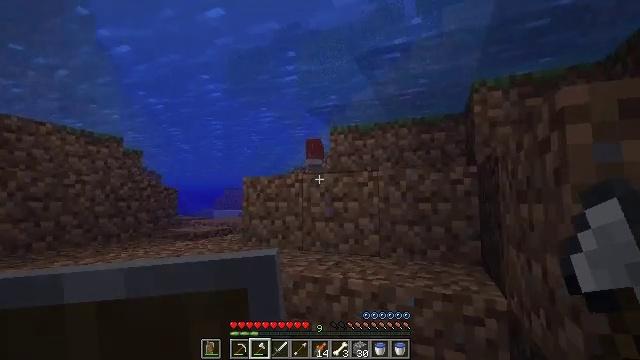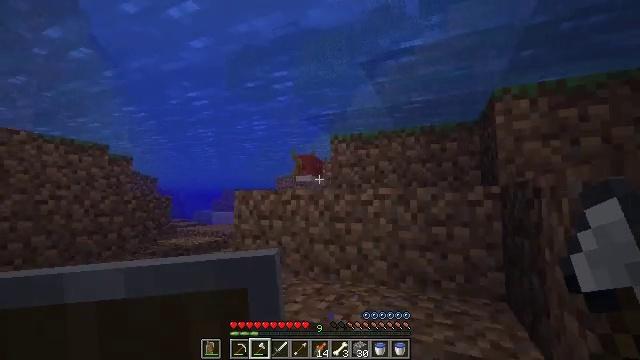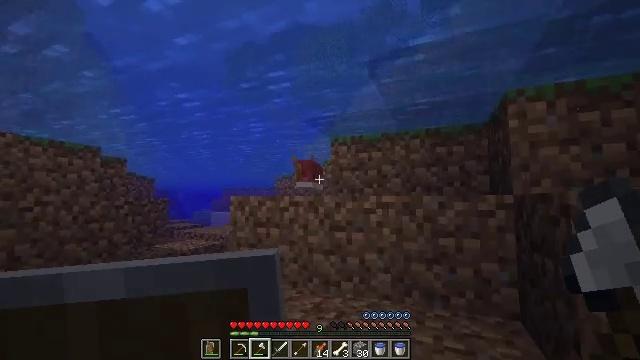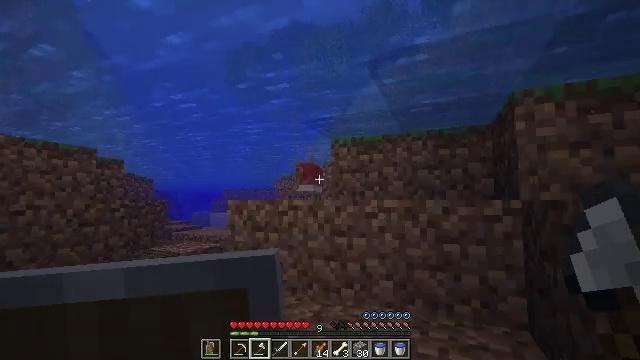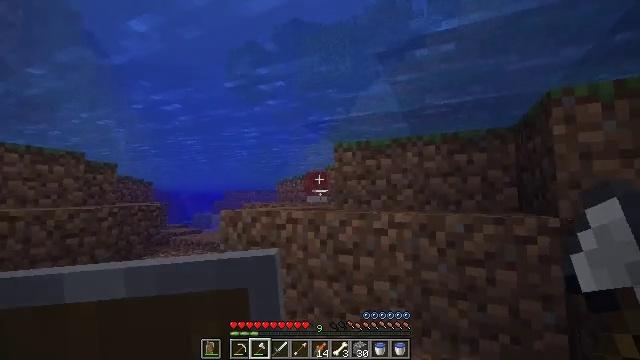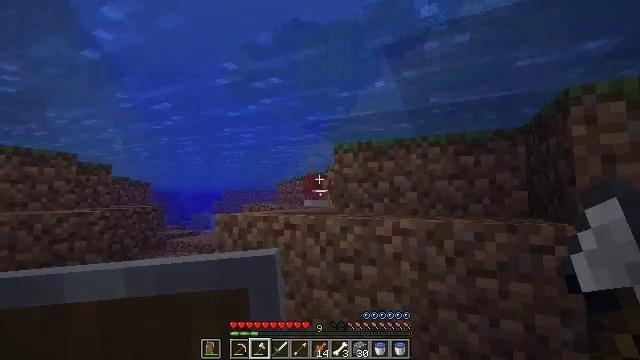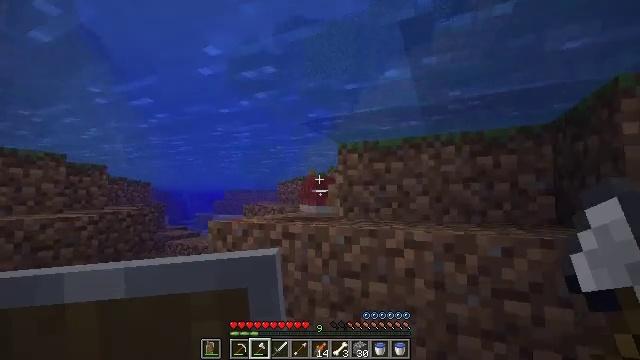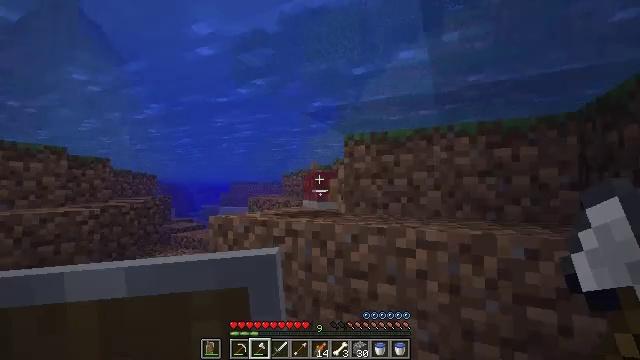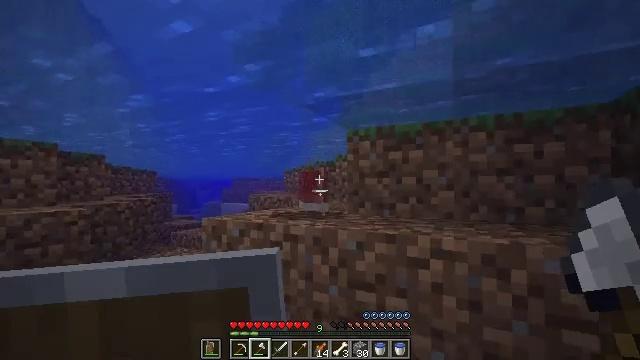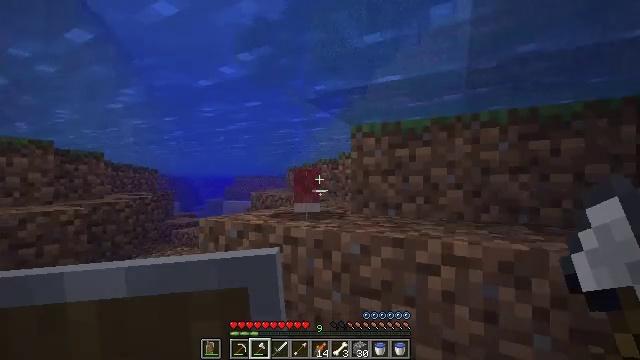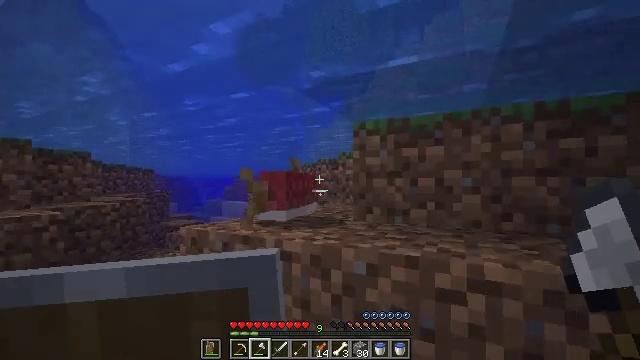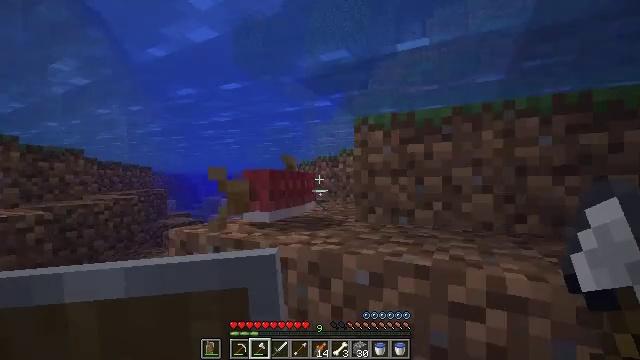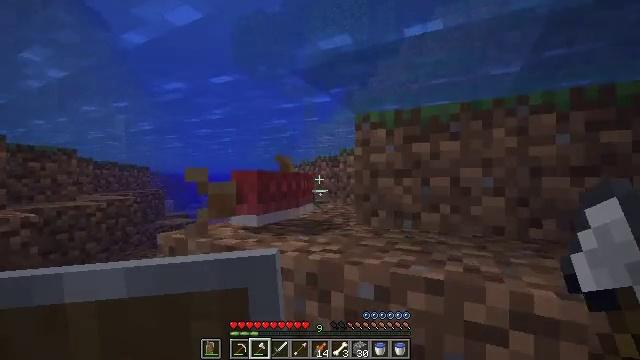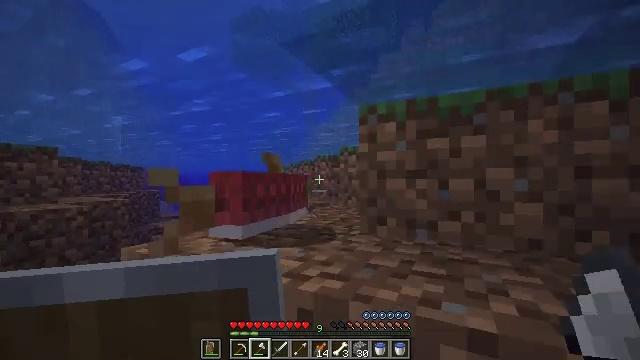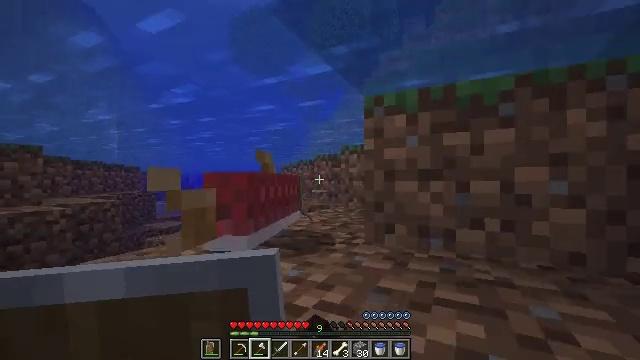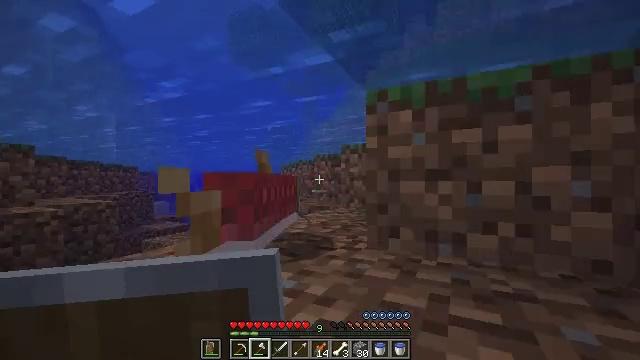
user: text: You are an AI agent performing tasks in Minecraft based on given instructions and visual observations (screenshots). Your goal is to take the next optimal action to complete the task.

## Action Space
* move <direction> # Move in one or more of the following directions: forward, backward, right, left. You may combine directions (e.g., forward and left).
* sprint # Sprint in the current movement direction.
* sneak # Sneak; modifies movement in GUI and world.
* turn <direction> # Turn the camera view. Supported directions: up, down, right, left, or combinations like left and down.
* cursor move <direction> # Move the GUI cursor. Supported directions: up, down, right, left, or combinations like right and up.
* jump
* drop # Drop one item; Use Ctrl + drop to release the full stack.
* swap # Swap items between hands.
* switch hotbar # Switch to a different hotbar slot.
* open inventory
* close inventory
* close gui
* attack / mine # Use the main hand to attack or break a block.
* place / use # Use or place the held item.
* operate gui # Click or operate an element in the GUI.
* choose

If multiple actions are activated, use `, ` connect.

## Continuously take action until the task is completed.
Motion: motion action
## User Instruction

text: Kill aquatic mobs.
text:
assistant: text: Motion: move forward, jump
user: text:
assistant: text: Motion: move forward
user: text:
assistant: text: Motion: move forward
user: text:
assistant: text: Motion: move forward
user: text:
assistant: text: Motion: move forward
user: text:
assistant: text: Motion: move forward
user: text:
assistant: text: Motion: move forward, turn left and down
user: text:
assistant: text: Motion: move forward
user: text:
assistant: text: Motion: move forward
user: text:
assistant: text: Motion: move forward
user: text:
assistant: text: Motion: move forward
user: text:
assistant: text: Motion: move forward
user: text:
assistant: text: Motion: move forward, attack / mine
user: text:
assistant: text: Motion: move forward, attack / mine
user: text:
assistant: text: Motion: move forward, attack / mine
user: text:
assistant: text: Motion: move forward, turn left and down
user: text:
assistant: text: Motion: move forward, turn left and down
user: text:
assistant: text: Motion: no_op